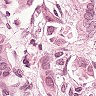
Metastatic tissue present: yes